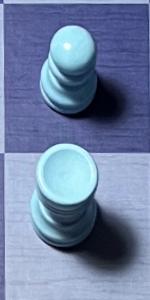
Label: Rook_White